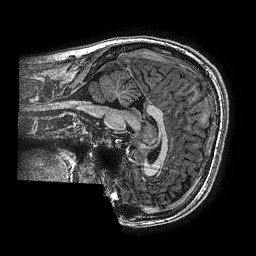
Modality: T1w
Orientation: sagittal
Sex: male
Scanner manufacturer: ge
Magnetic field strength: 3 T
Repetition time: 0.00766 s
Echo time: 0.003476 s